Field crop: maize
Growth stage: 2
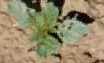
Species: datura